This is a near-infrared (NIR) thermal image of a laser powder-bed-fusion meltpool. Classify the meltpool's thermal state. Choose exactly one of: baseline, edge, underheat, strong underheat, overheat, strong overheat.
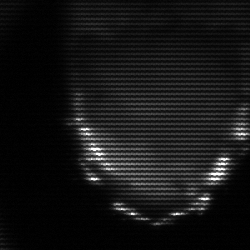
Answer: edge